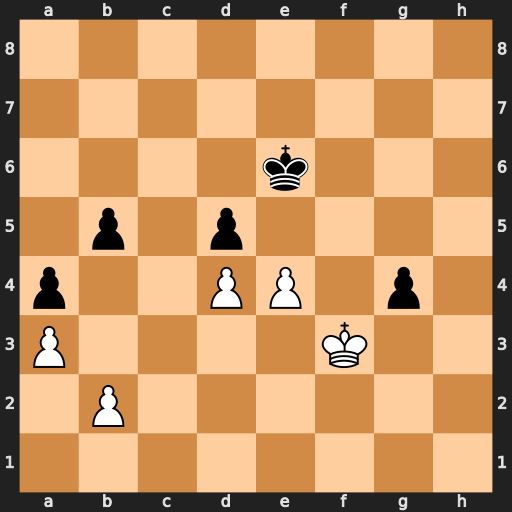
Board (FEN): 8/8/4k3/1p1p4/p2PP1p1/P4K2/1P6/8
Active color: w
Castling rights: -
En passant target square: -
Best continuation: Kxg4 dxe4 Kf4 Kd5 Ke3